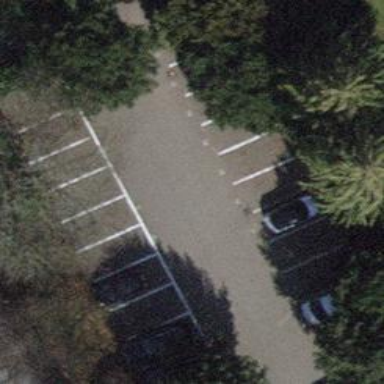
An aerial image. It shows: Parking area with asphalt surface.